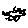
Label: car